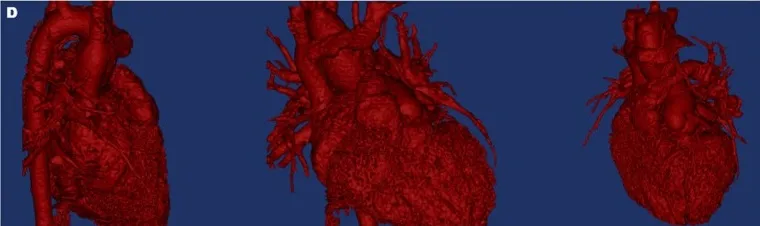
Shows the regions included in the three-dimensional (3D) model; the data are then rendered in 3D.
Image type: radiology (ct)